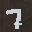
Label: 7